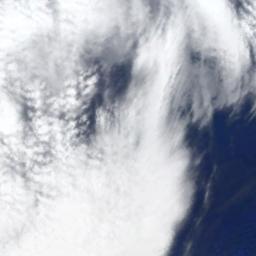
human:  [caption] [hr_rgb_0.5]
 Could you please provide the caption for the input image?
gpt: Thick white clouds cover the blue sea .

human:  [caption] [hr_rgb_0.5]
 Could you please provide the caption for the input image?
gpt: A thin cloud floats on the azure sea .

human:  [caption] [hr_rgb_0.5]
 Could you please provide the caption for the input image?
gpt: The white cloud is above blue sea .

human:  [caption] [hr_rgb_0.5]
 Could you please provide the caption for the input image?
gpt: The stratus clouds are located above the surface of the sea .

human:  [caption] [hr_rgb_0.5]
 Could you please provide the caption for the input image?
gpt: Thick white clouds over a blue sea .